Question: Is it somehow possible to float (overlapping with align) children in a panel in wpf.
I have 4 Buttons that overlap each other. They need to align to the left, right, top and bottom and grow with the parent container. Please take a look on the image for more information.

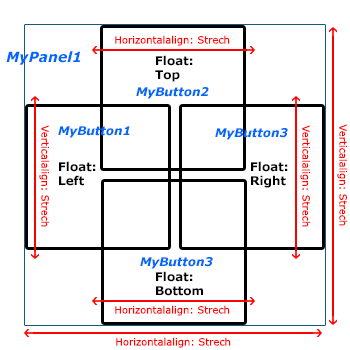
Answer: How about this?
'''
<Grid>
<Grid>
<Grid.RowDefinitions>
<RowDefinition Height="1*"/>
<RowDefinition Height="2*"/>
<RowDefinition Height="1*"/>
</Grid.RowDefinitions>
<Grid.ColumnDefinitions>
<ColumnDefinition/>
<ColumnDefinition/>
</Grid.ColumnDefinitions>
<Button Grid.Row="1" Grid.Column="0" Content="Left"/>
<Button Grid.Row="1" Grid.Column="1" Content="Right"/>
</Grid>
<Grid>
<Grid.RowDefinitions>
<RowDefinition/>
<RowDefinition />
</Grid.RowDefinitions>
<Grid.ColumnDefinitions>
<ColumnDefinition Width="1*"/>
<ColumnDefinition Width="2*"/>
<ColumnDefinition Width="1*"/>
</Grid.ColumnDefinitions>
<Button Grid.Row="0" Grid.Column="1" Content="Top"/>
<Button Grid.Row="1" Grid.Column="1" Content="Bottom"/>
</Grid>
</Grid>
'''
which results in